Aerial crown-view tile of a tropical tree (Barro Colorado Island, Panama), acquired 20250512:
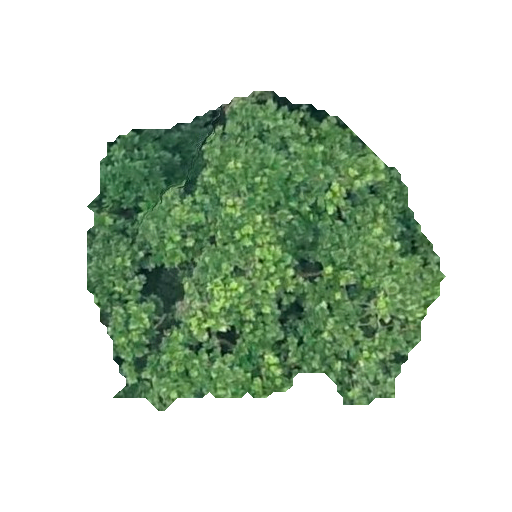
Species: Anacardium excelsum
GBIF accepted scientific name: Anacardium excelsum
Crown area: 124.305 m²